Question: # Task with example
I'm working with geodata (country-size) from openstreetmap. Buildings are often polygons without housenumbers and a single point with the housenumber is placed within the polygon of the building. Buildings may have multiple housenumbers.
I want to match the housenumbers to the polygons of the buildings.

# Simple solution
Foreach housenumber perform a point-in-polygon-test with each building-polygon.
# Problem
Way too slow for about 50,000,000 buildings and 10,000,000 address-points.
# Idea
Build and index for the building-polygons to accelerate the search for the surrounding polygon for each housenumber-point.
# Question
What index or strategy would you recommend for this polygon-structure? The polygons never overlap and the area is sparsly covered.
---
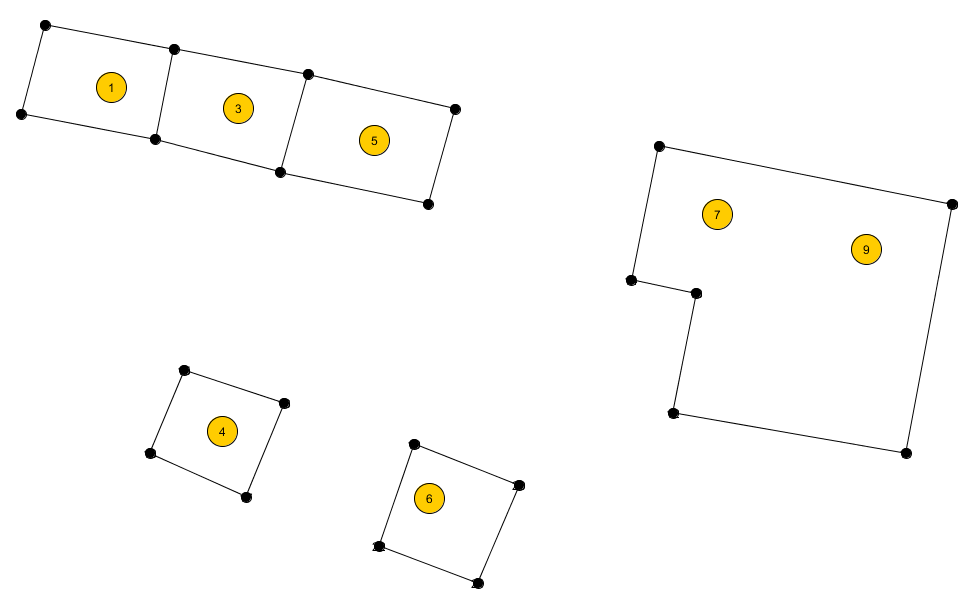
Answer: Since it sounds like you have well-formed polygons to test against, I'd use a spatial hash with a AABB check, and then finally the full point-in-polygon test. Hopefully at that point you'll be averaging three or less point-in-polygon tests per address.
- - -
This has several advantages:
- -
And of course, the usual disadvantage of grids as a spatial structure:
-
Assuming you end up with 'N' maximum polygons in each of grid and each polygon has 'P' points and you've got 'B' buildings and 'A' addresses, you're looking at 'O(B*P + N*A)'. Since 'B' and 'P' are likely relatively small, especially on average, you could consider this 'O(B + N)' -- pretty much linear.